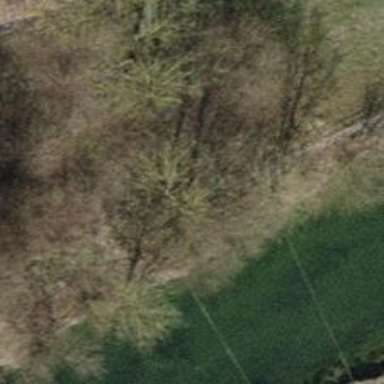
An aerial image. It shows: Hedge barrier.